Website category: auto
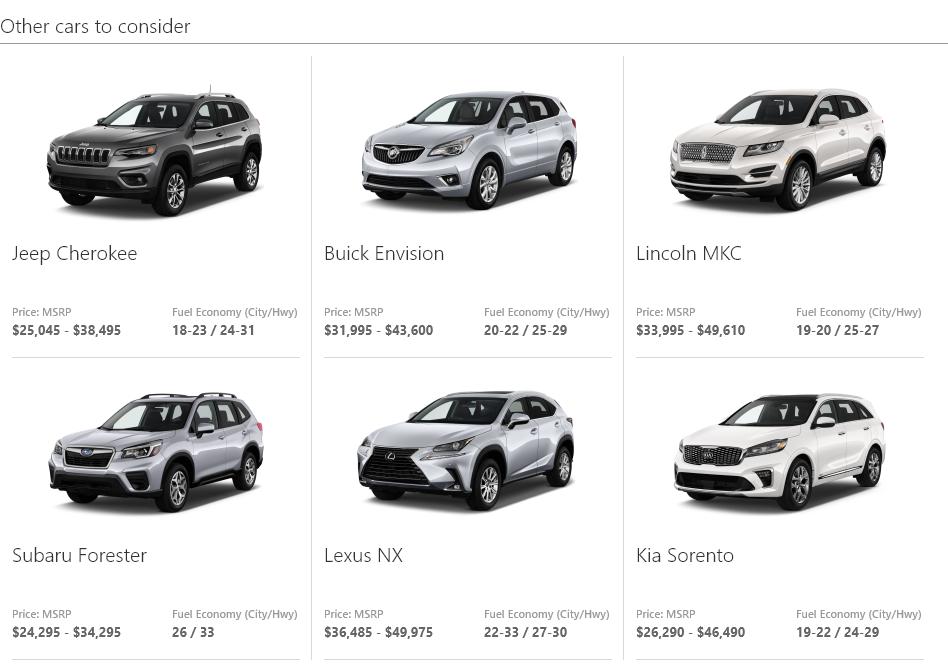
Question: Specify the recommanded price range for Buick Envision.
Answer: $31,995 - $43,600

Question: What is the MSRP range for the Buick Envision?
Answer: $31,995 - $43,600

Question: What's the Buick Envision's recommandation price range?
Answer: $31,995 - $43,600

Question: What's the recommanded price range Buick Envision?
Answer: $31,995 - $43,600

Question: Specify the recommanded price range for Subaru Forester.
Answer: $24,295 - $34,295

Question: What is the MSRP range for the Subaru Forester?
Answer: $24,295 - $34,295

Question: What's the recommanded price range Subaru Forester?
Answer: $24,295 - $34,295

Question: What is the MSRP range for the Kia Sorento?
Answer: $26,290 - $46,490

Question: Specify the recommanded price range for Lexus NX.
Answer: $36,485 - $49,975

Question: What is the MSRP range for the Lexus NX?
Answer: $36,485 - $49,975

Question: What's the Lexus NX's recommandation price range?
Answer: $36,485 - $49,975

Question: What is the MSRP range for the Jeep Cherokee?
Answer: $25,045 - $38,495

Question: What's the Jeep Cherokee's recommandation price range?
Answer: $25,045 - $38,495

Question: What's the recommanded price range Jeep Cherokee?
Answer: $25,045 - $38,495

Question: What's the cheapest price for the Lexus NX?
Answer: $36,485

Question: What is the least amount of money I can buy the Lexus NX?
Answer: $36,485

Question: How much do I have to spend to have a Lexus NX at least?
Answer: $36,485

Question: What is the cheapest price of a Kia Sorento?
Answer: $26,290

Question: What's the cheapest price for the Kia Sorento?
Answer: $26,290

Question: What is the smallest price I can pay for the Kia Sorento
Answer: $26,290

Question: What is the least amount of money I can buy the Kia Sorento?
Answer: $26,290

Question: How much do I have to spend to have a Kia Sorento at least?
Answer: $26,290

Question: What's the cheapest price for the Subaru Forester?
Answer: $24,295

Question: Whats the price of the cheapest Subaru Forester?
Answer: $24,295

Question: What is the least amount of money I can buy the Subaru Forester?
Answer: $24,295

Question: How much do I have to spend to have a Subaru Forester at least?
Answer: $24,295

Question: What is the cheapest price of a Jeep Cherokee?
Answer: $25,045

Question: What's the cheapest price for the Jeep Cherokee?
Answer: $25,045

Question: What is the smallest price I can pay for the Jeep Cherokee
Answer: $25,045

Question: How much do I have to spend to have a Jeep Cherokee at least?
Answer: $25,045

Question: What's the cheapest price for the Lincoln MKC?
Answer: $33,995

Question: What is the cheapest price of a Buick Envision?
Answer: $31,995

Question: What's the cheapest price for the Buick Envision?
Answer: $31,995

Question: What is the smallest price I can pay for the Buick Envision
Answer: $31,995

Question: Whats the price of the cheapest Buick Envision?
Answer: $31,995

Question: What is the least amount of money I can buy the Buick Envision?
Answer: $31,995

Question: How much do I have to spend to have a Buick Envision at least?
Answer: $31,995

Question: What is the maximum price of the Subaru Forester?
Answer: $34,295

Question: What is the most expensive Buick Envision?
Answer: $43,600

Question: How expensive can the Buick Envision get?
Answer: $43,600

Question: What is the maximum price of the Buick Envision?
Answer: $43,600

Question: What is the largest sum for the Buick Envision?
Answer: $43,600

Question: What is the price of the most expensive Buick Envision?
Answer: $43,600

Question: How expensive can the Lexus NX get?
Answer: $49,975

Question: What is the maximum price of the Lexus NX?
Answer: $49,975

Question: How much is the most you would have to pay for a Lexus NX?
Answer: $49,975

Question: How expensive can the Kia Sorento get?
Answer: $46,490

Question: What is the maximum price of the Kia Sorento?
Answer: $46,490

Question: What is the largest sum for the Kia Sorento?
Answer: $46,490

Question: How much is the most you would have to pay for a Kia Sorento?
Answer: $46,490

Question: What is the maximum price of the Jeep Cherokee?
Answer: $38,495

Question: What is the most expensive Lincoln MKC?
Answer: $49,610

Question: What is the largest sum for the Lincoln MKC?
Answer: $49,610

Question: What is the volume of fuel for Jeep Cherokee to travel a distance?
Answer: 18-23 / 24-31

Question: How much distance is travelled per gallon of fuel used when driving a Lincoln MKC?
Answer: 19-20 / 25-27

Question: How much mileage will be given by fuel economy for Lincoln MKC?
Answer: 19-20 / 25-27

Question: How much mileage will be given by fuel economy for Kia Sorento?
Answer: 19-22 / 24-29

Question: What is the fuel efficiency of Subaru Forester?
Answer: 26 / 33

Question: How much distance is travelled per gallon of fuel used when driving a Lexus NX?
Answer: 22-33 / 27-30

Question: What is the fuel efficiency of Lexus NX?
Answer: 22-33 / 27-30

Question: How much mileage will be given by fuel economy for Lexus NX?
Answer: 22-33 / 27-30

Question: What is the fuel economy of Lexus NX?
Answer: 22-33 / 27-30

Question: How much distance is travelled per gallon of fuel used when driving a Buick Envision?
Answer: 20-22 / 25-29

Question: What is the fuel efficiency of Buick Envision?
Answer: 20-22 / 25-29